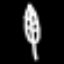
Label: leaf